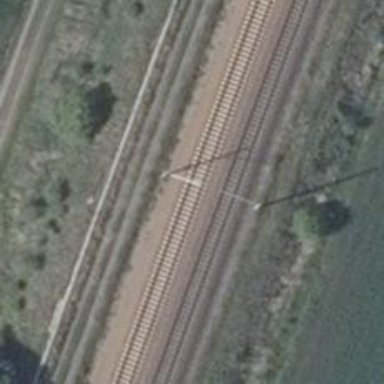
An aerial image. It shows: Milestone along the railway track with catenary mast.